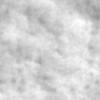
Label: no_change